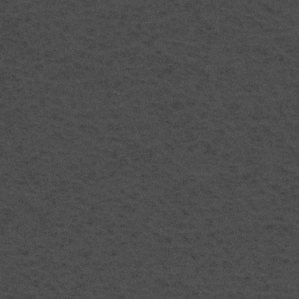
Label: frost